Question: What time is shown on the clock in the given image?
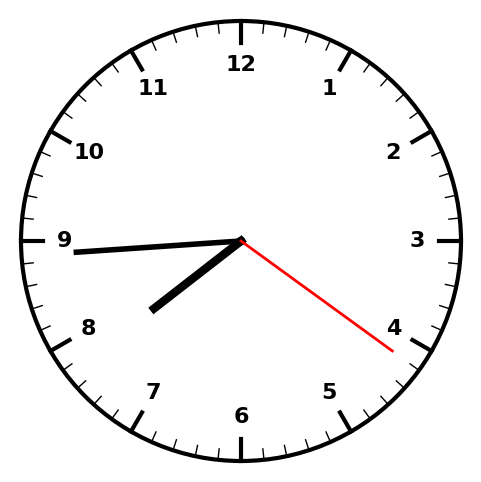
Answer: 07:44:21